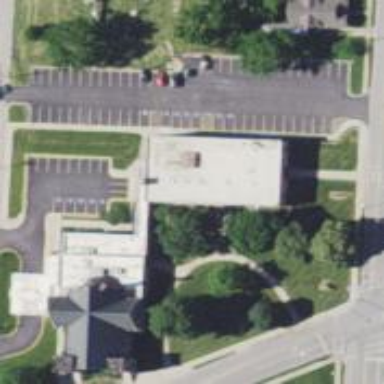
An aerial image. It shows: Building that serves as place of worship.